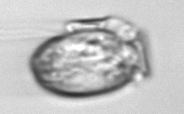
Label: Dinophysis_acuminata